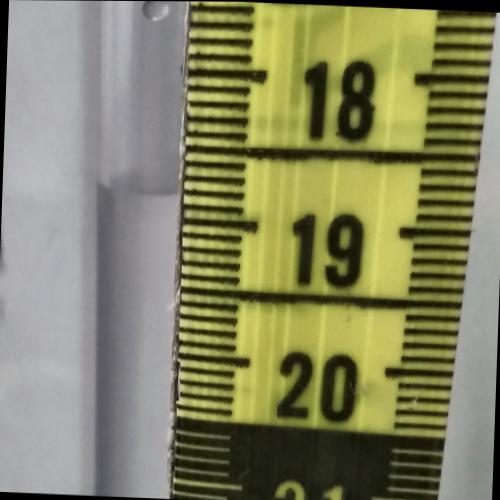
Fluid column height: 18.8 cm